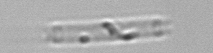
Label: Cerataulina_pelagica